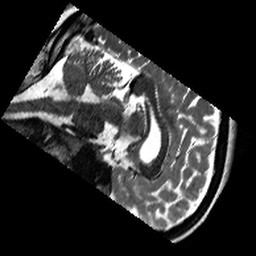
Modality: T2w
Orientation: sagittal